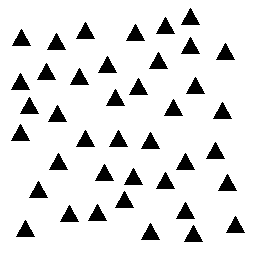
Squares: 0
Triangles: 40
Stars: 0
Total shapes: 40